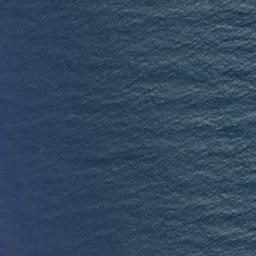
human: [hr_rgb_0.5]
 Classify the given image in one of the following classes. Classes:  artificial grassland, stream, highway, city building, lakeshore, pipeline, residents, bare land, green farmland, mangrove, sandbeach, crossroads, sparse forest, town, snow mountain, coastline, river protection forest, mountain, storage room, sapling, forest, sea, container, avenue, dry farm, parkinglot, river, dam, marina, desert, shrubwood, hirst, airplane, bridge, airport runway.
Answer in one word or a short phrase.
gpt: sea